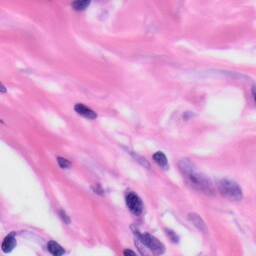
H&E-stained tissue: Skin